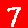
Digit: 7